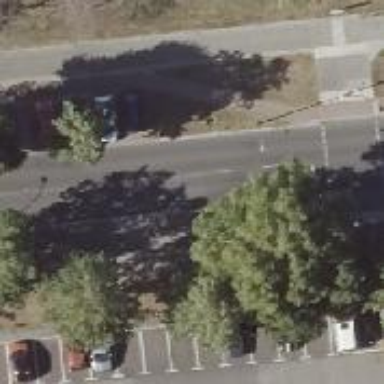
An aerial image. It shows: Public transport stop position.